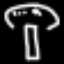
Label: mushroom